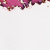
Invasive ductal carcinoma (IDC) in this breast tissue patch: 0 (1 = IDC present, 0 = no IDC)